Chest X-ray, PA view. Patient: 59 years old, sex F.
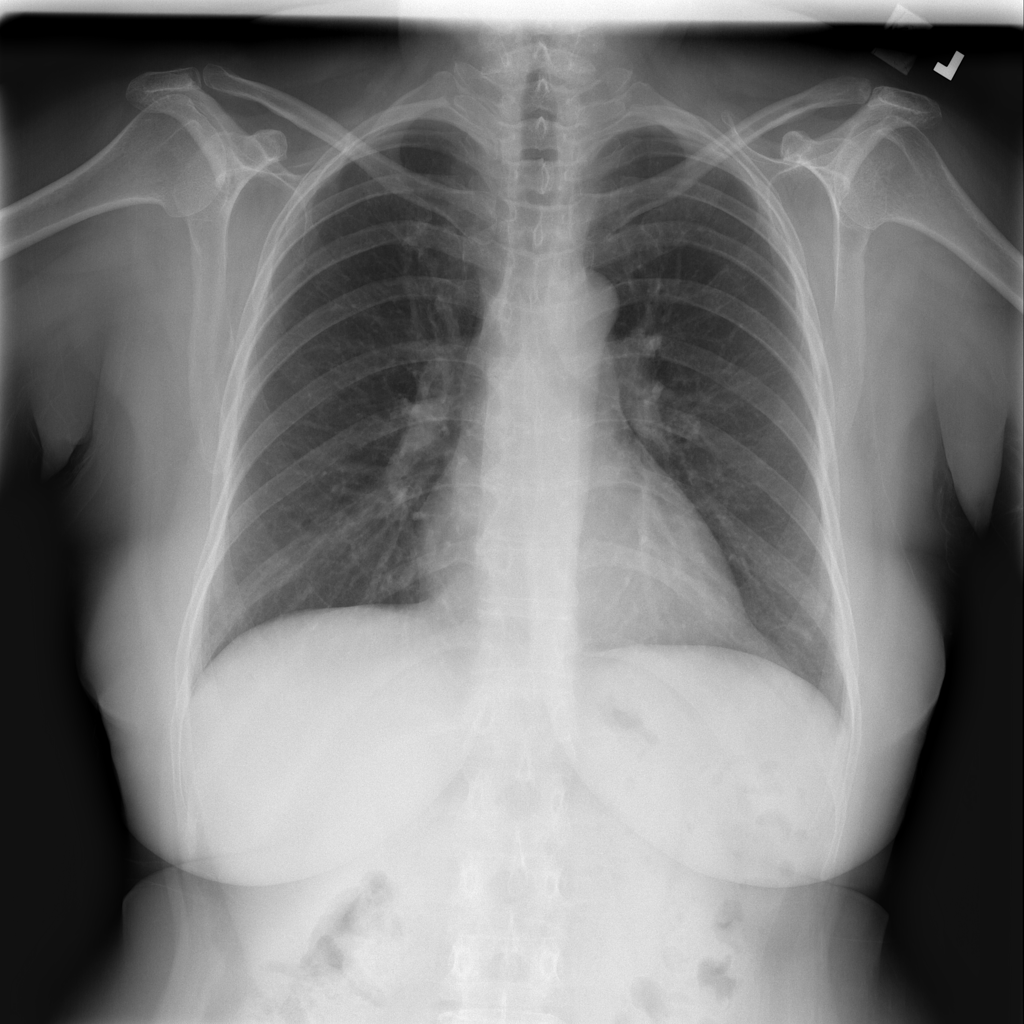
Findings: No Finding